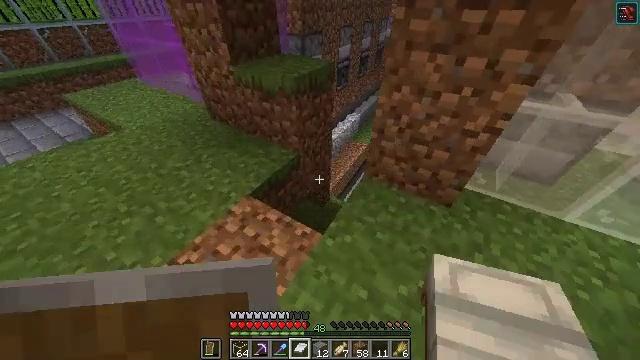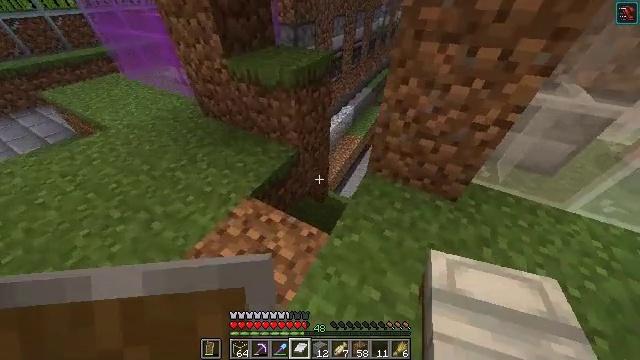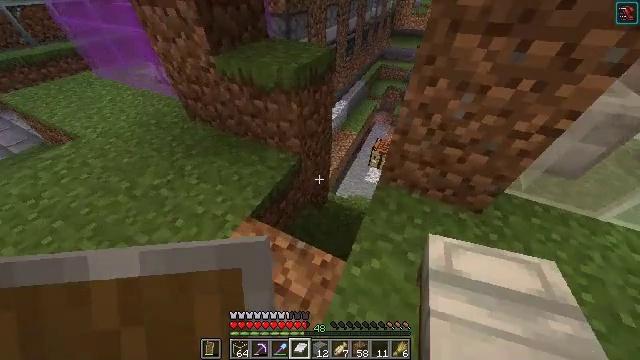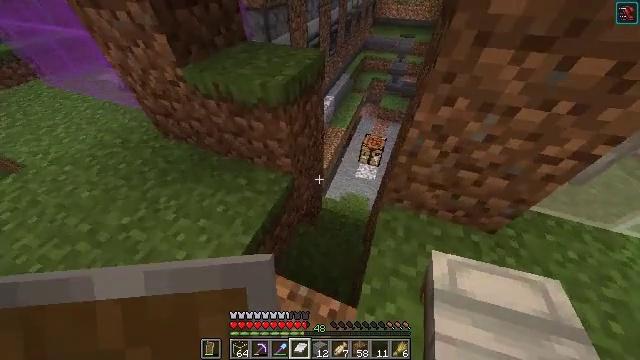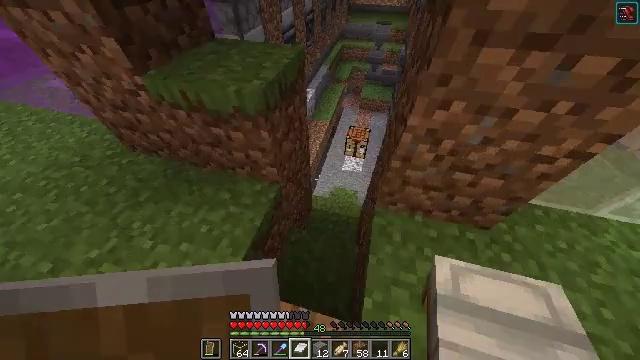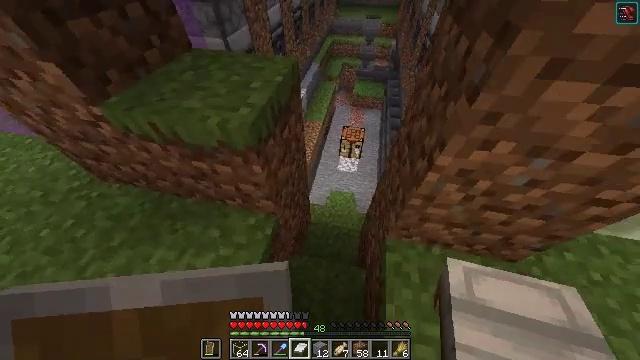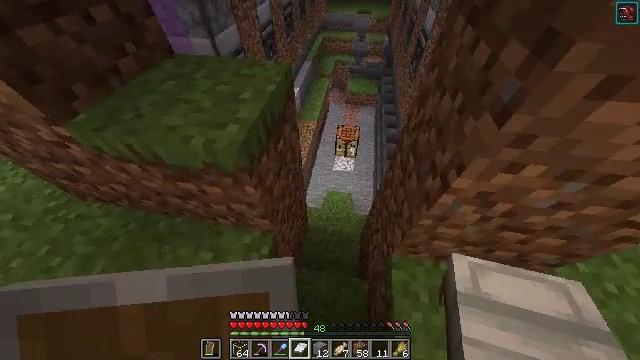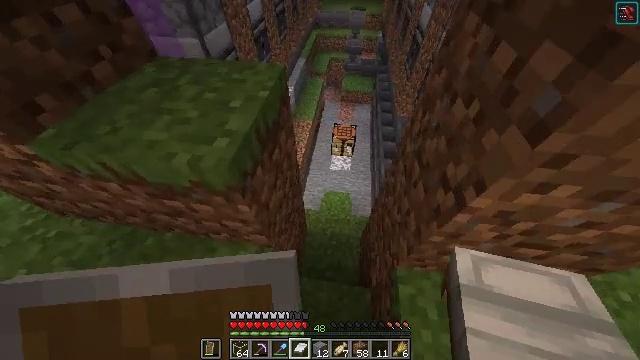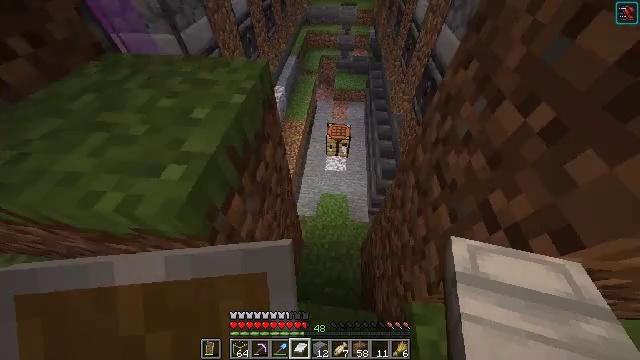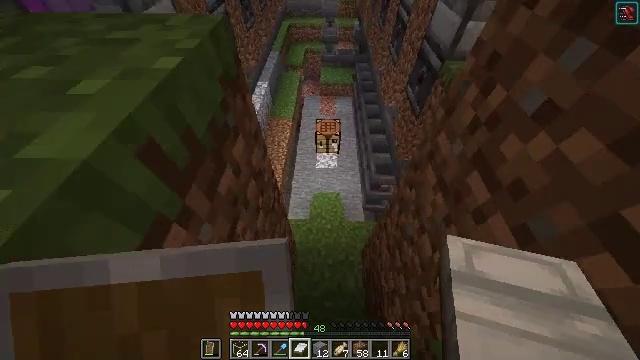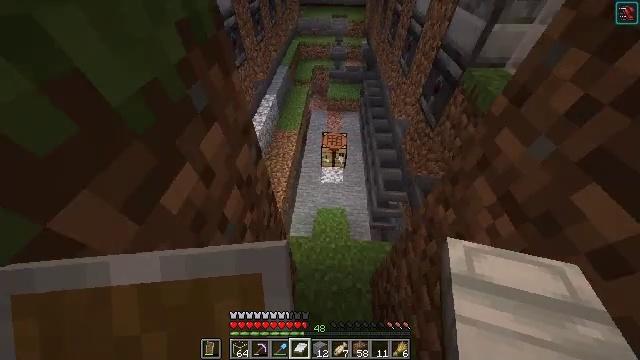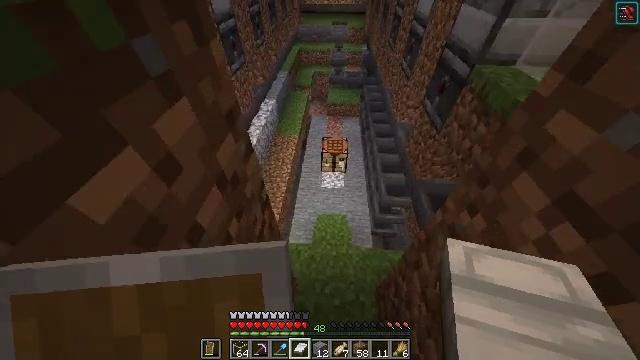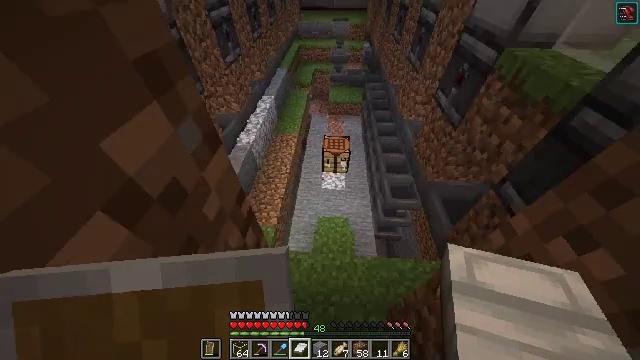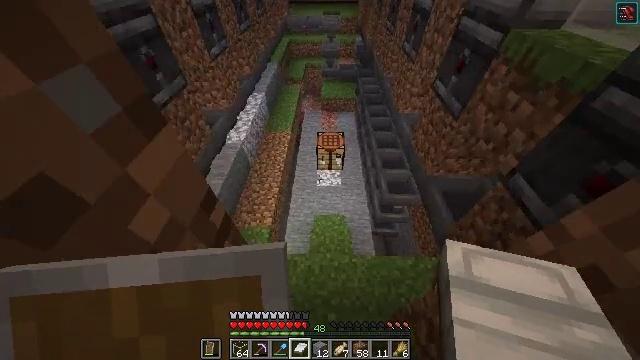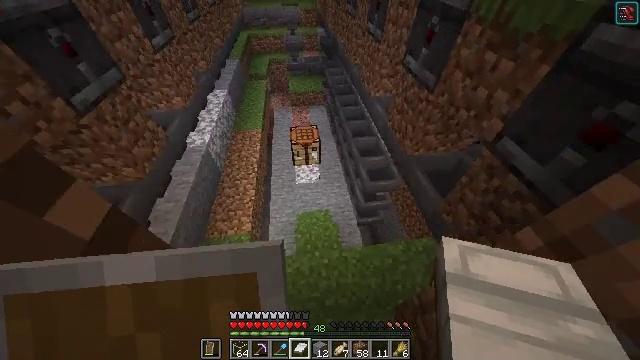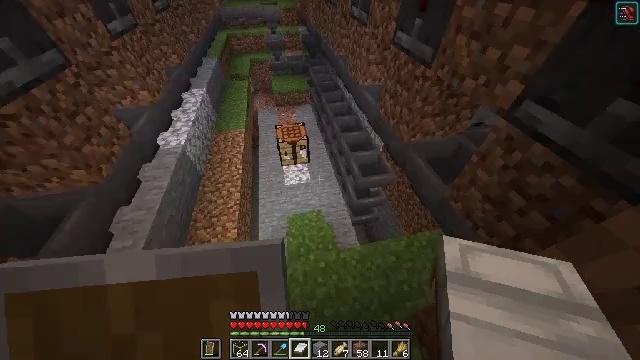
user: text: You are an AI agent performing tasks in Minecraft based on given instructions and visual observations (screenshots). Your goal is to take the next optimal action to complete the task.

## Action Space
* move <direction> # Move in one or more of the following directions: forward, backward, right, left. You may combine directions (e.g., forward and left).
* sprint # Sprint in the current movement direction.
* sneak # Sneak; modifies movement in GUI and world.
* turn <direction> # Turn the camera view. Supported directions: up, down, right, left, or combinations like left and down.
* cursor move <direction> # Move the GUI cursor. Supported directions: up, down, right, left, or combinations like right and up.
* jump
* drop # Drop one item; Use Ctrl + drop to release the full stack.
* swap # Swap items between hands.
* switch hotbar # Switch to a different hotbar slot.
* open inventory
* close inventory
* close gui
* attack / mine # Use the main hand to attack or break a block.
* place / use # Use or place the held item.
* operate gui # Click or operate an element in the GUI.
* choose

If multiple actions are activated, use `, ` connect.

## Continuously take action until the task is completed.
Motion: motion action
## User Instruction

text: Make white stained glass with 8 glass and white dye.
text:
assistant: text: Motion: move forward, turn right and down
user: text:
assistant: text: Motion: move forward, turn right and down
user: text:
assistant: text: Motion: move forward, turn right and down
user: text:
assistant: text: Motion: move forward, turn right and down
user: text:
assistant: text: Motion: move forward, turn right and down
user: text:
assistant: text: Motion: move forward, turn right
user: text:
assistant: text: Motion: move forward, turn right
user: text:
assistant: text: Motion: move forward, turn right
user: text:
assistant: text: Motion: move forward, turn right
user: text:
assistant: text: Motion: move forward, turn left and up
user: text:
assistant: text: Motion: turn up
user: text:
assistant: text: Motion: no_op
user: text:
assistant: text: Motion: turn right
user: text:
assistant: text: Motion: move forward, turn right
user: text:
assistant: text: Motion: move forward, turn right
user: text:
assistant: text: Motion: move forward, turn right
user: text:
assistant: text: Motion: move forward, turn right
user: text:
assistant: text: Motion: move forward
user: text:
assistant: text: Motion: move forward
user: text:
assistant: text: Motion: move forward, turn left
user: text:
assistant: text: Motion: move forward, turn left
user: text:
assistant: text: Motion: move forward, turn left
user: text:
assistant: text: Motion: move forward, turn left
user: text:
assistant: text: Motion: move forward, turn left
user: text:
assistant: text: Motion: no_op
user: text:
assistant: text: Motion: no_op
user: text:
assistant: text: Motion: no_op
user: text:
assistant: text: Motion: turn up
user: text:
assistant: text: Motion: turn left and up
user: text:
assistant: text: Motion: turn up